Question: I run this code in MATLAB but it returns a Cyan frame
'''
obj = videoinput('winvideo', 1);
% Select the source to use for acquisition.
set(obj, 'SelectedSourceName', 'input1')
% View the properties for the selected video source object.
src_obj = getselectedsource(obj);
get(src_obj)
% Acquire and display a single image frame.
frame = getsnapshot(obj);
image(frame);
% Remove video input object from memory.
delete(obj);
'''
But preview video works well.
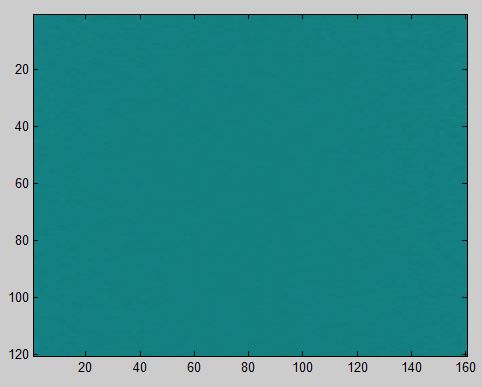
Answer: Adding 'obj.ReturnedColorSpace = 'rgb';' in the second line solved it.